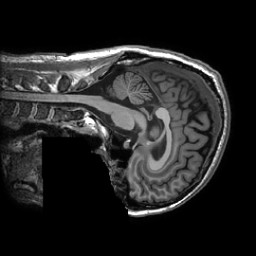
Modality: T1w
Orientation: sagittal
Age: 31
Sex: male
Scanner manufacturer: ge
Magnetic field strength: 3 T
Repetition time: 0.007348 s
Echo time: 0.003036 s